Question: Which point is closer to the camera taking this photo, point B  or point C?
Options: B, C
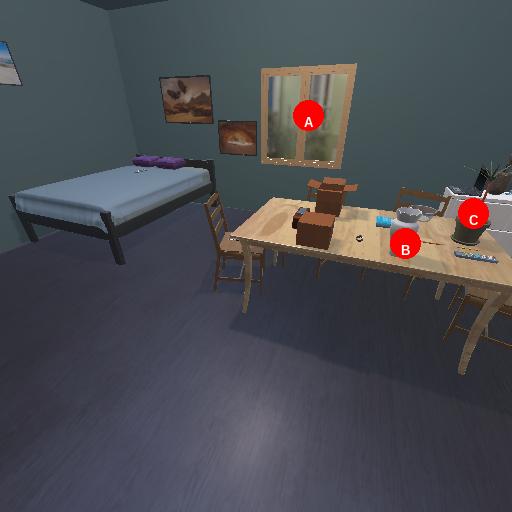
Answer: B